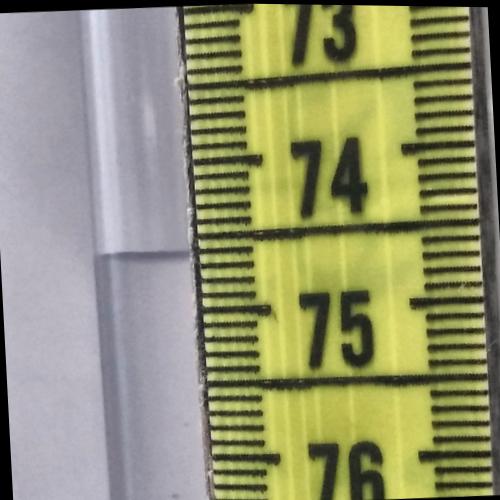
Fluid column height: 74.6 cm